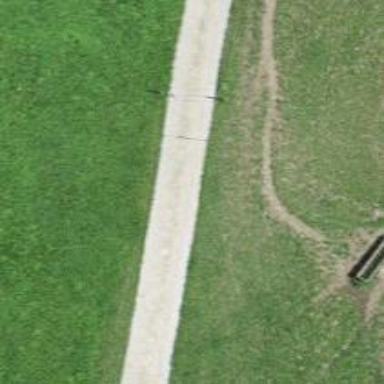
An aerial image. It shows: Service road with concrete surface.